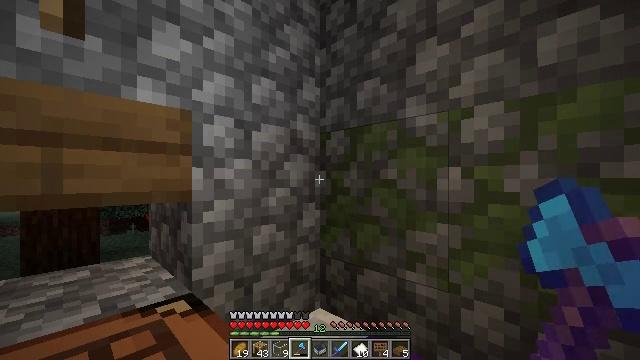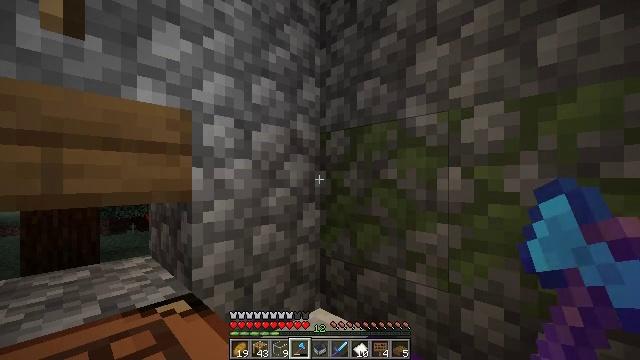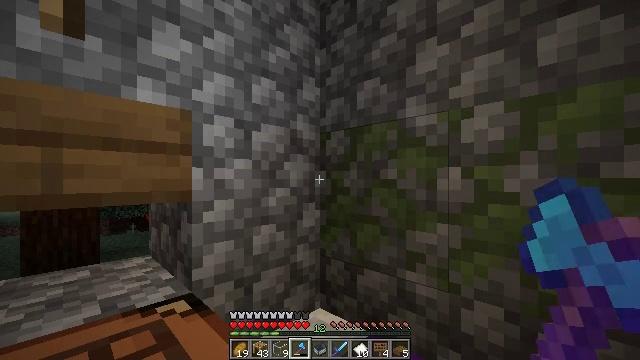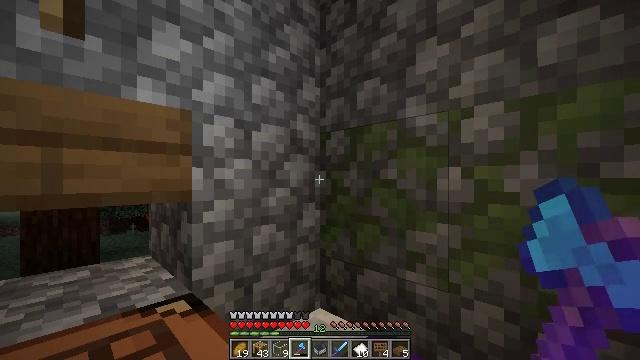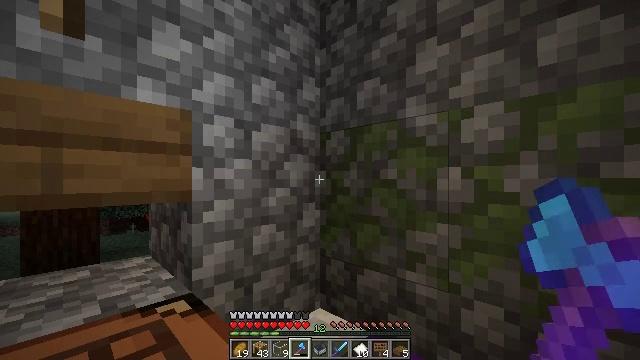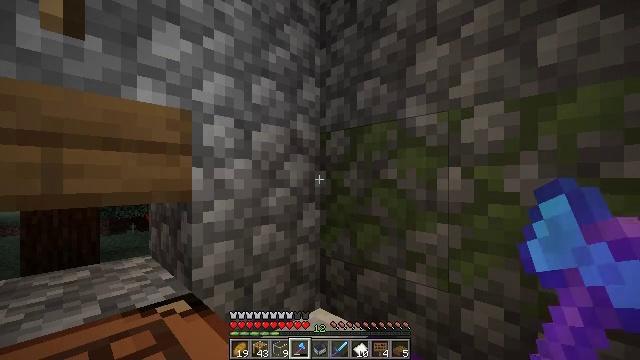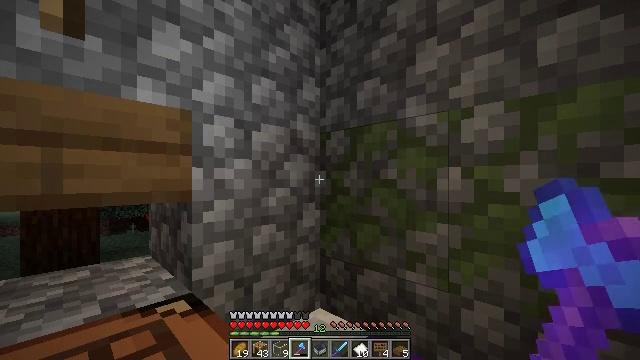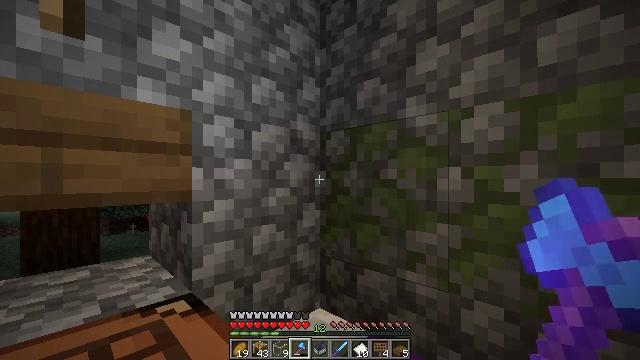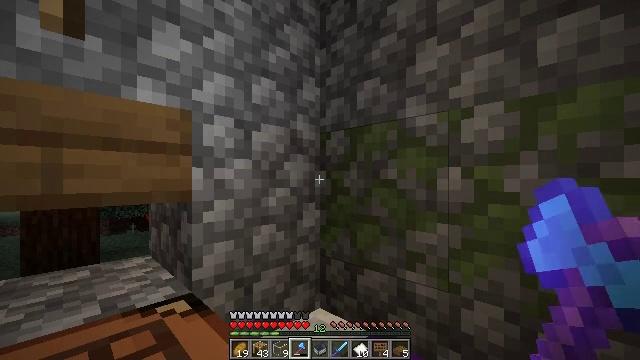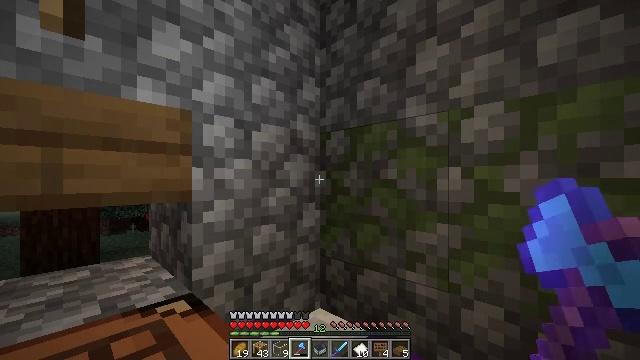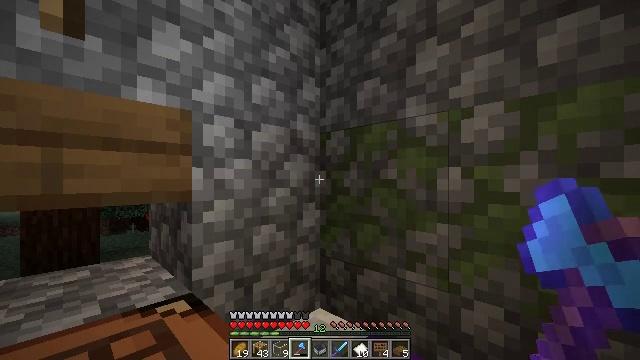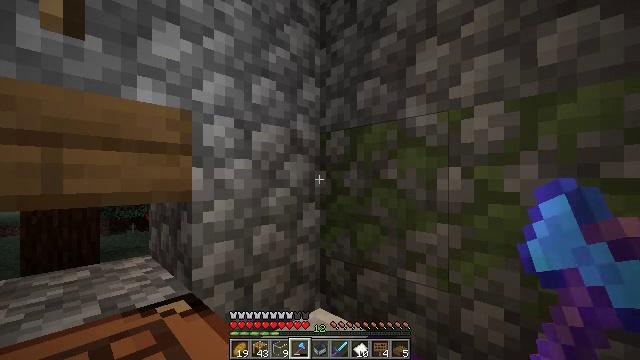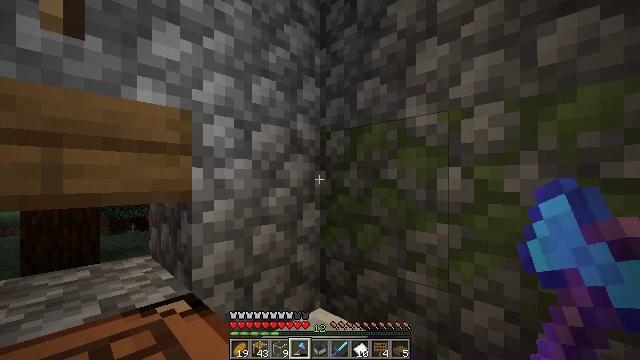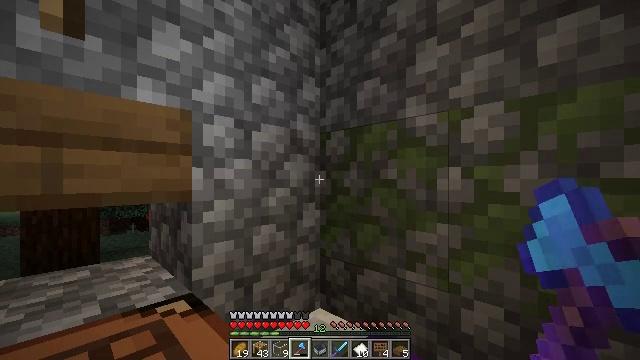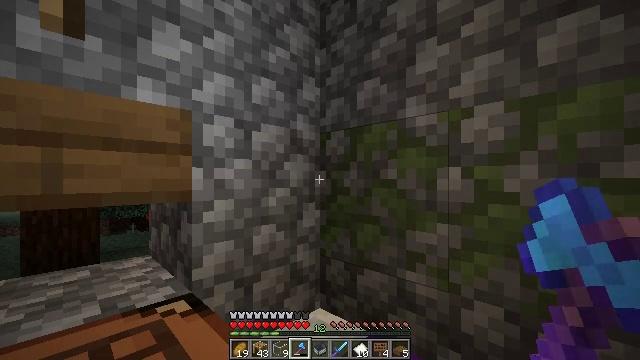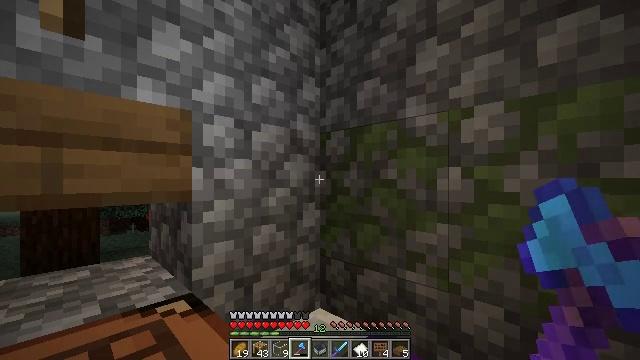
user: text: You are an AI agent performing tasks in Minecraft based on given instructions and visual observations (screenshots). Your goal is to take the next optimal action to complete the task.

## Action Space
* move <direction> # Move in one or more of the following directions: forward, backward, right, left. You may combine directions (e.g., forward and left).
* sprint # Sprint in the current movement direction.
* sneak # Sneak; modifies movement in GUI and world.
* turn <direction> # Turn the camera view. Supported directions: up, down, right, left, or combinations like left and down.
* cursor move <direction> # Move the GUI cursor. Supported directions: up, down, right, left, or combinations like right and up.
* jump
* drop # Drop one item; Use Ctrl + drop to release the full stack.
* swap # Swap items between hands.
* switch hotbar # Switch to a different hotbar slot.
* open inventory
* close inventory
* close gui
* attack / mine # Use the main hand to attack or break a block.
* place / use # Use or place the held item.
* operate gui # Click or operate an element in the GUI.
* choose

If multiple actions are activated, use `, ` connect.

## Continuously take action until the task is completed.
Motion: motion action
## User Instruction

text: Produce iron boots with iron ingots in the crafting table.
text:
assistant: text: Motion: no_op
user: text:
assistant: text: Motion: no_op
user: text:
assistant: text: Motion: no_op
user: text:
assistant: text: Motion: no_op
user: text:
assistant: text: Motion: no_op
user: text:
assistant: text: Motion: no_op
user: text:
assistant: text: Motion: no_op
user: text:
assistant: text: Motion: no_op
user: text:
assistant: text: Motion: no_op
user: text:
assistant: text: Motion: no_op
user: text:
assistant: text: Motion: no_op
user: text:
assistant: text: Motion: no_op
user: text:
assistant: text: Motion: no_op
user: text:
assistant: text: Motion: no_op
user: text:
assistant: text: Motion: no_op
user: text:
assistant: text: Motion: no_op
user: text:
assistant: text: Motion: no_op
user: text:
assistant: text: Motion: no_op
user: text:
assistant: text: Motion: no_op
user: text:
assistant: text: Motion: no_op
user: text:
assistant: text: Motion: no_op
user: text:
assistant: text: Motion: no_op
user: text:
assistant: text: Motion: no_op
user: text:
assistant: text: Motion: no_op
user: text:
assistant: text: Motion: no_op
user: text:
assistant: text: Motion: no_op
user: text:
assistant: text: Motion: no_op
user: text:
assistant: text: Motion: no_op
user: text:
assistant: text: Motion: no_op
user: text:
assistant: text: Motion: no_op